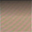
Piece: xx